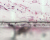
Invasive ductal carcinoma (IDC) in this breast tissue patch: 0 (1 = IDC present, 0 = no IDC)